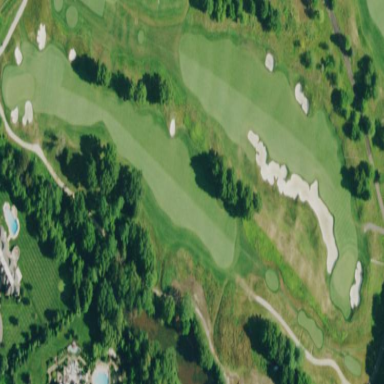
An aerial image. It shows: Area with grass used as rough in golf course.